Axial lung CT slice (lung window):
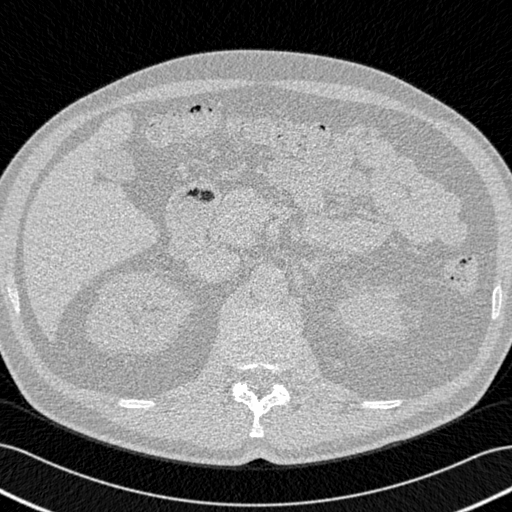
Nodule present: no